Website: bh-photo
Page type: address-validator
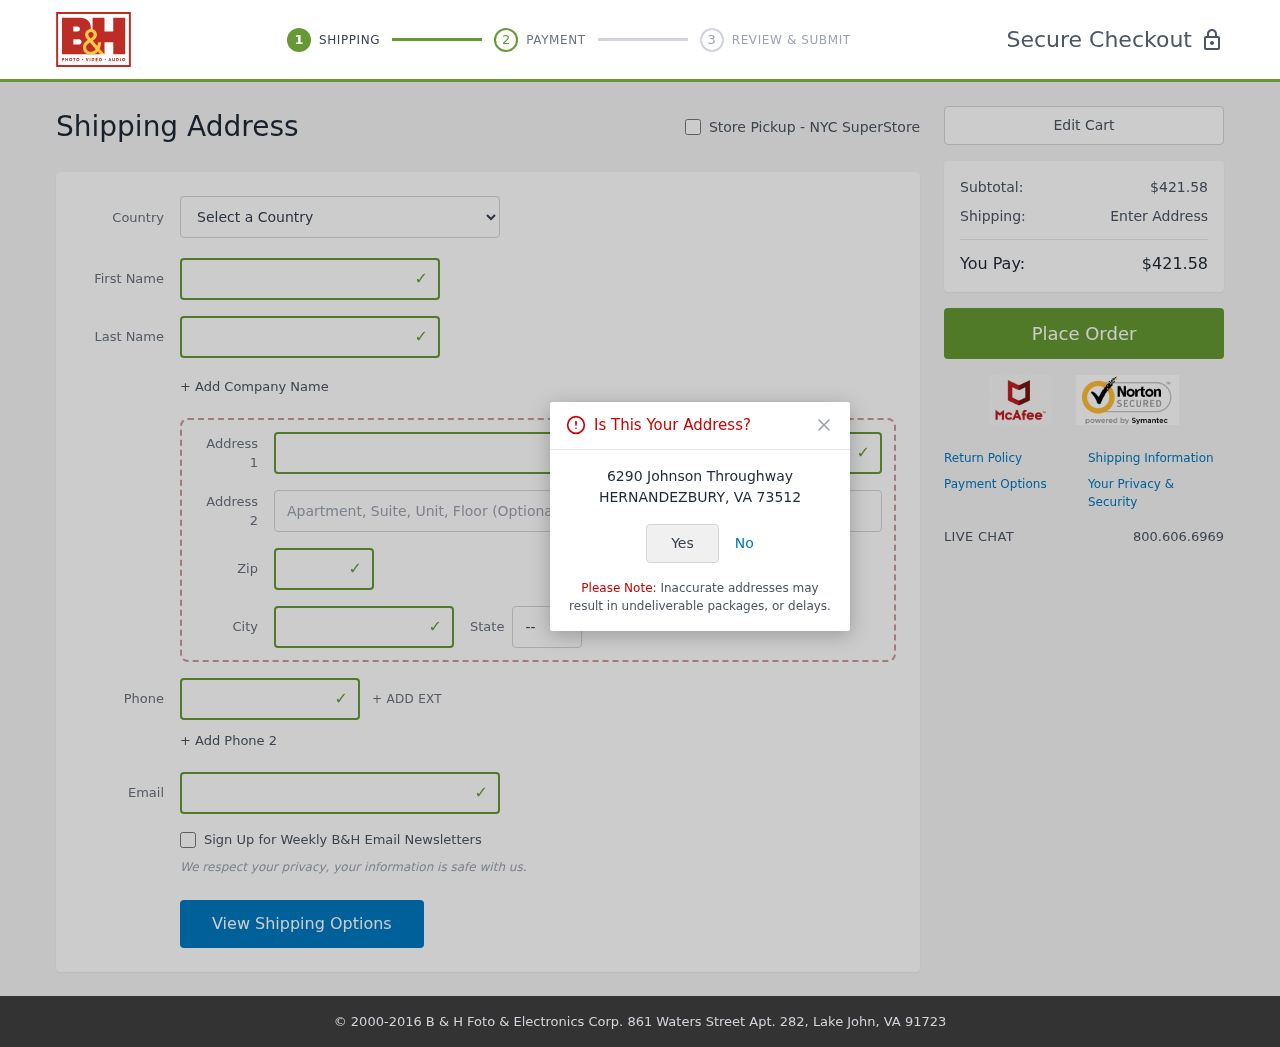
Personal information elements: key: PII_CITY
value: Hernandezbury
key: PII_COUNTRY
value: United States
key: PII_EMAIL
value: chloe.compton@yahoo.com
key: PII_FIRSTNAME
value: Chloe
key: PII_LASTNAME
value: Compton
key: PII_PHONE
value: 8357591579
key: PII_POSTCODE
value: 73512
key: PII_STATE_ABBR
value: VA
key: PII_STREET
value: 6290 Johnson Throughway
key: PII_CITY_CONFIRM
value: HERNANDEZBURY
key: PII_POSTCODE_FULL
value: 73512
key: PII_POSTCODE_NUMERIC
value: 73512
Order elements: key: ORDER_SUBTOTAL
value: $421.58
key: ORDER_TOTAL
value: $421.58